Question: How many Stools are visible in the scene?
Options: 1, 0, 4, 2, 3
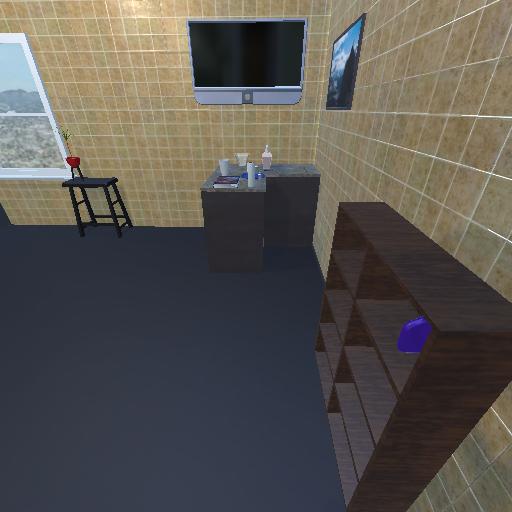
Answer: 1